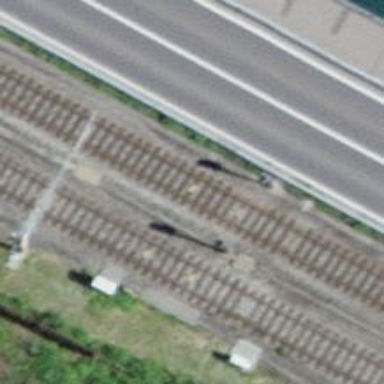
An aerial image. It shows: Railway signal.